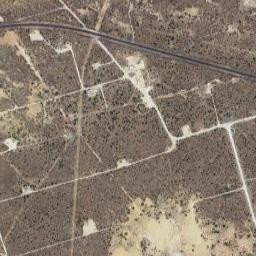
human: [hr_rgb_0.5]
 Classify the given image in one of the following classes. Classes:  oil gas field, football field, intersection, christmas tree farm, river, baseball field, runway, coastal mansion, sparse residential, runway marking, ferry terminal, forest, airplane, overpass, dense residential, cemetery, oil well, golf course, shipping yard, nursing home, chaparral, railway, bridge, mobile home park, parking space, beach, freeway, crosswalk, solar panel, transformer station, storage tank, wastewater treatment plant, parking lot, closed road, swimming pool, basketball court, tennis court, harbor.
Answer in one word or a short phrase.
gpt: oil gas field